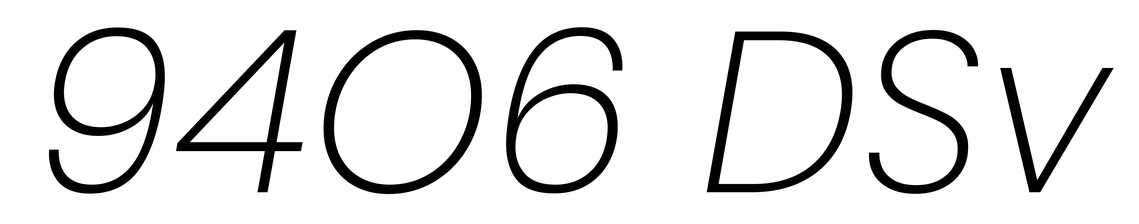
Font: Poppins-ExtraLightItalic